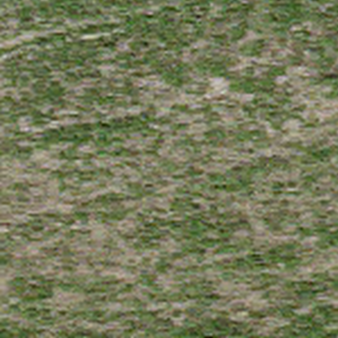
Label: other